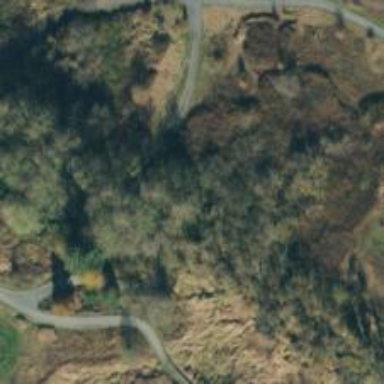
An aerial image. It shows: Bridleway.